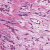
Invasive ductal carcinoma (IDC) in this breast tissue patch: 1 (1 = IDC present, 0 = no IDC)